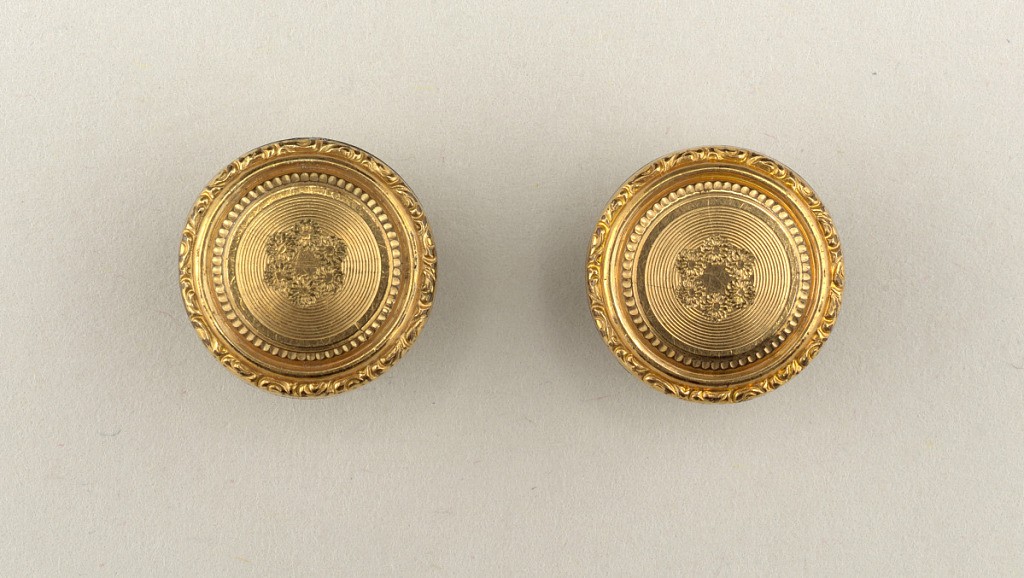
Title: Shirt stud
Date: early 19th century
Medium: Gold
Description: Tooled and engraved, contained in small box printed with C. E. Gifford and Co., Fall River, Mass. In script, on scrap of paper: Grandmother Gifford's sleeve-buttons.